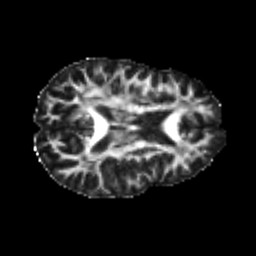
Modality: FA
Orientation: axial
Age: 21
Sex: female
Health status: healthy
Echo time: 0.074 s